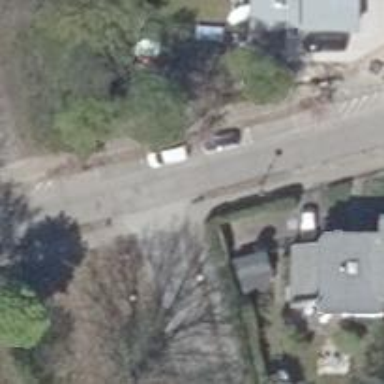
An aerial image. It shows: Residential road.